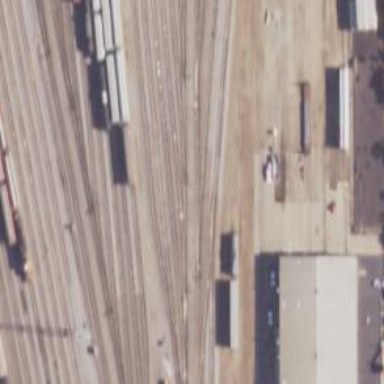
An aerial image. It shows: Railway yard in service.